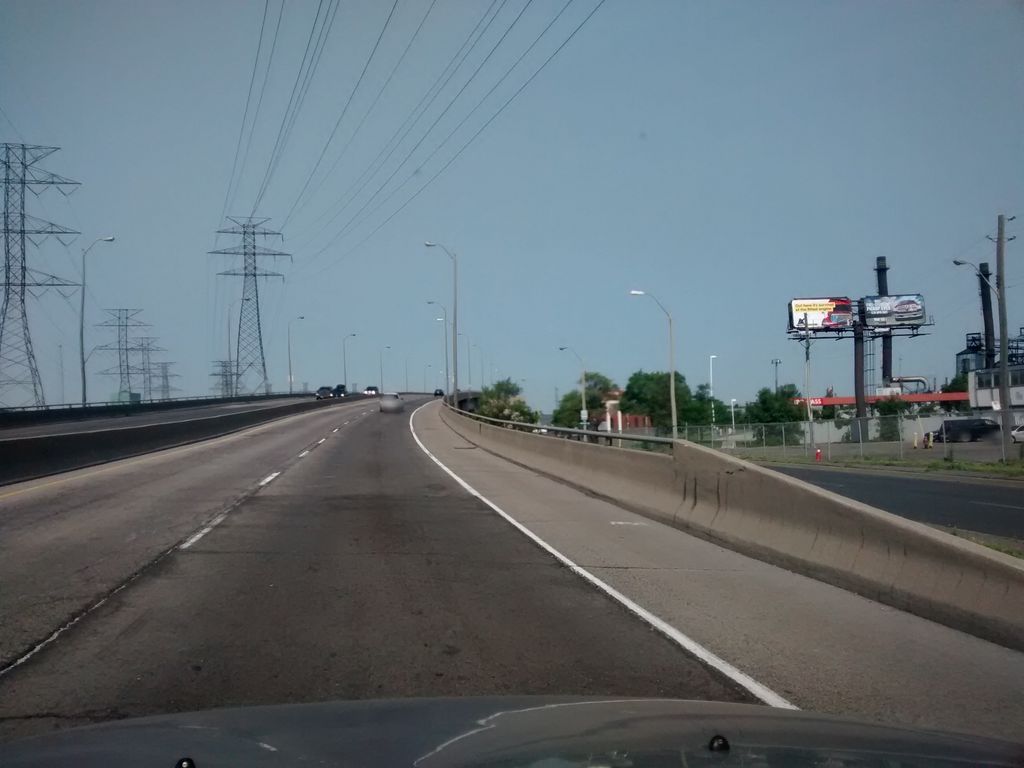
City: hamilton